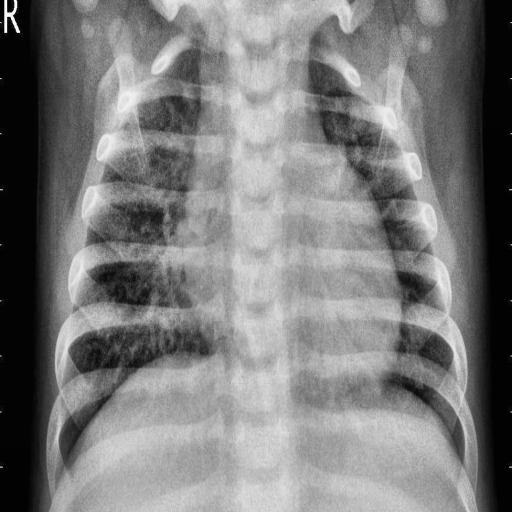
Finding: PNEUMONIA